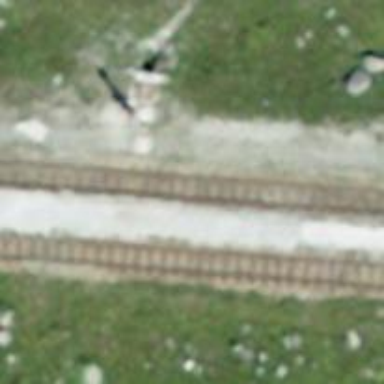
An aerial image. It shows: Stop position for public transport at railway stop.